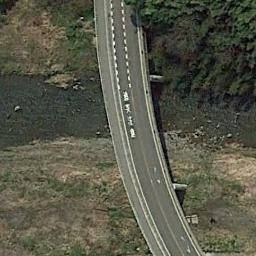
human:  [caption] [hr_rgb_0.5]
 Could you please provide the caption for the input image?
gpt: A curved bridge connects the land on both sides of the river, With long yellow banks on both sides of the river .

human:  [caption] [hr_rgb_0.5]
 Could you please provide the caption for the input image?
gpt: It was a two-way bridge, And the water in the river was black .

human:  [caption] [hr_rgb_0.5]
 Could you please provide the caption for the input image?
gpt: A bridge built on a dark narrow green river and the flood bed of the river while some cars on the bridge .

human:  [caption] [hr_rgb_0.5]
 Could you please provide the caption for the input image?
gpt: There is a bridge with some cars over the river .

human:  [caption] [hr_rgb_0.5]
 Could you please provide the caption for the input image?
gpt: There are four cars on the bridge .